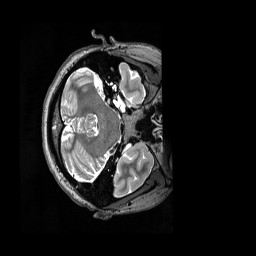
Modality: T2w
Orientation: axial
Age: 26
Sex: female
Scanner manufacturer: siemens
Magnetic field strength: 3 T
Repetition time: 3.2 s
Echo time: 0.562 s